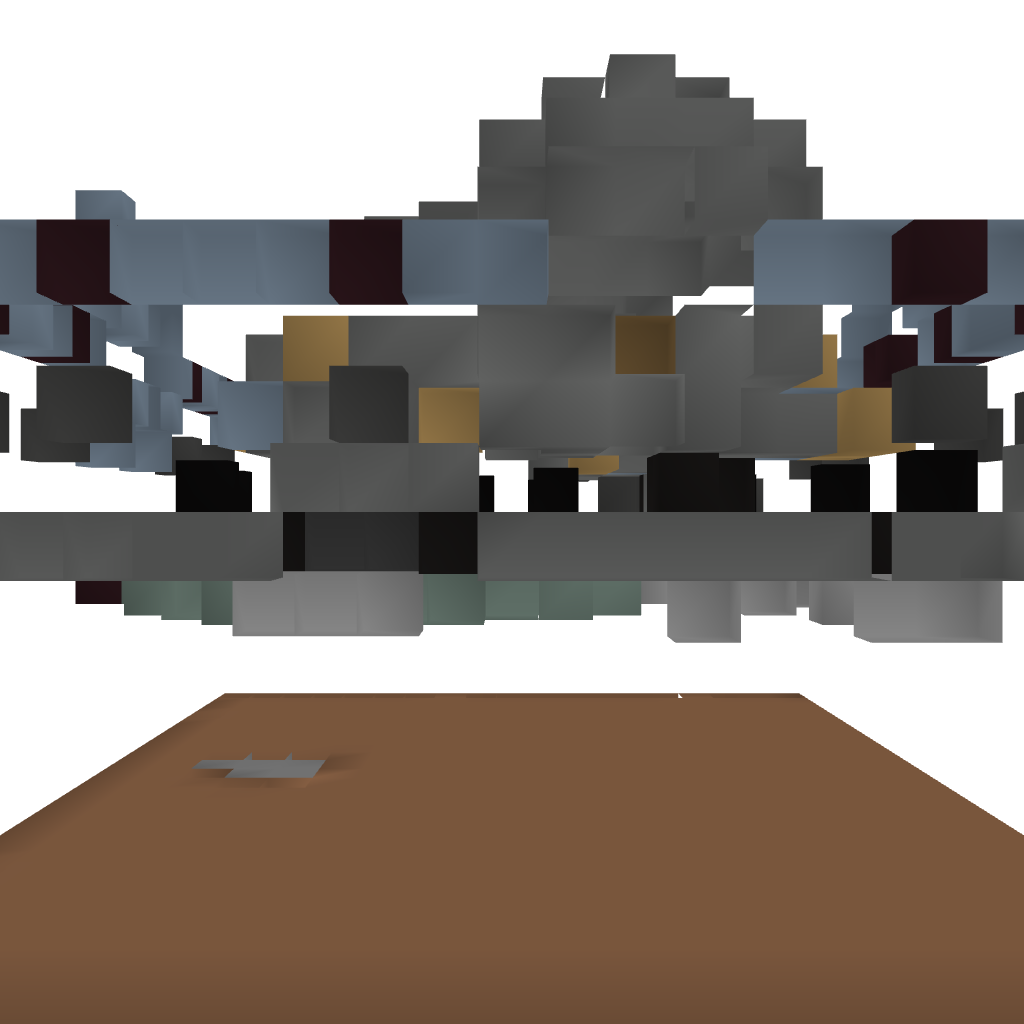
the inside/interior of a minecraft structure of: Evil Park